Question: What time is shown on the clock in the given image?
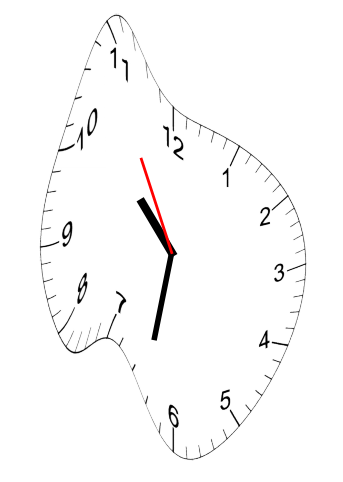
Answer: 10:31:55